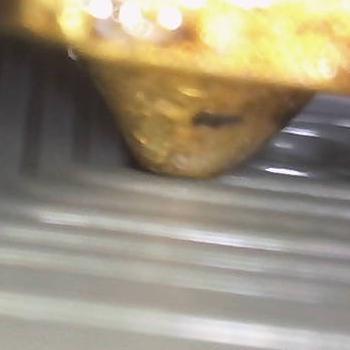
Flow rate: 162%